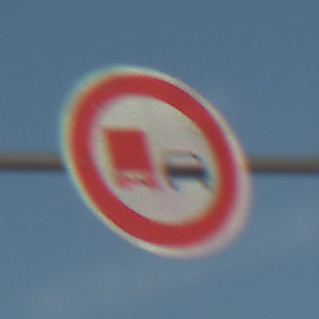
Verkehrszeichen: UeberholverbotKraftfahrzeuge
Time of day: MorningAfternoon
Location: Outdoor (Suburban)
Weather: PartlyCloudy
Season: NotSpecified
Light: Natural